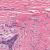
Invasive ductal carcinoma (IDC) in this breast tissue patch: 1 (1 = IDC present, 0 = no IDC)